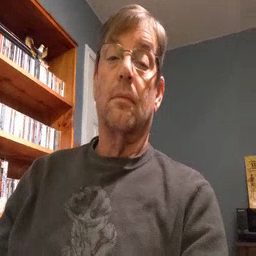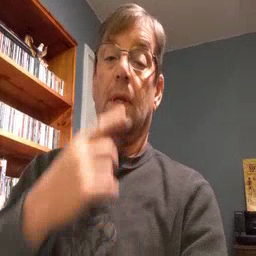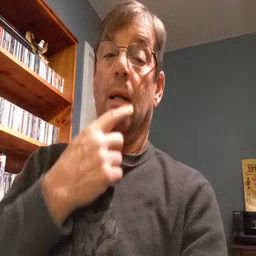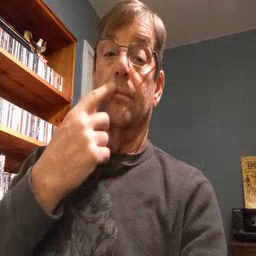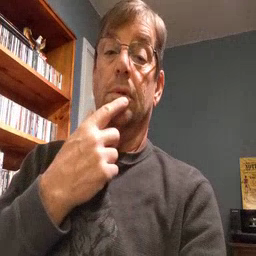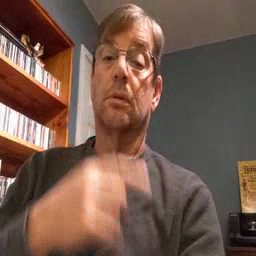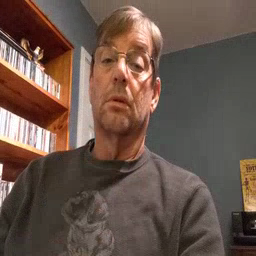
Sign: lips